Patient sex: M
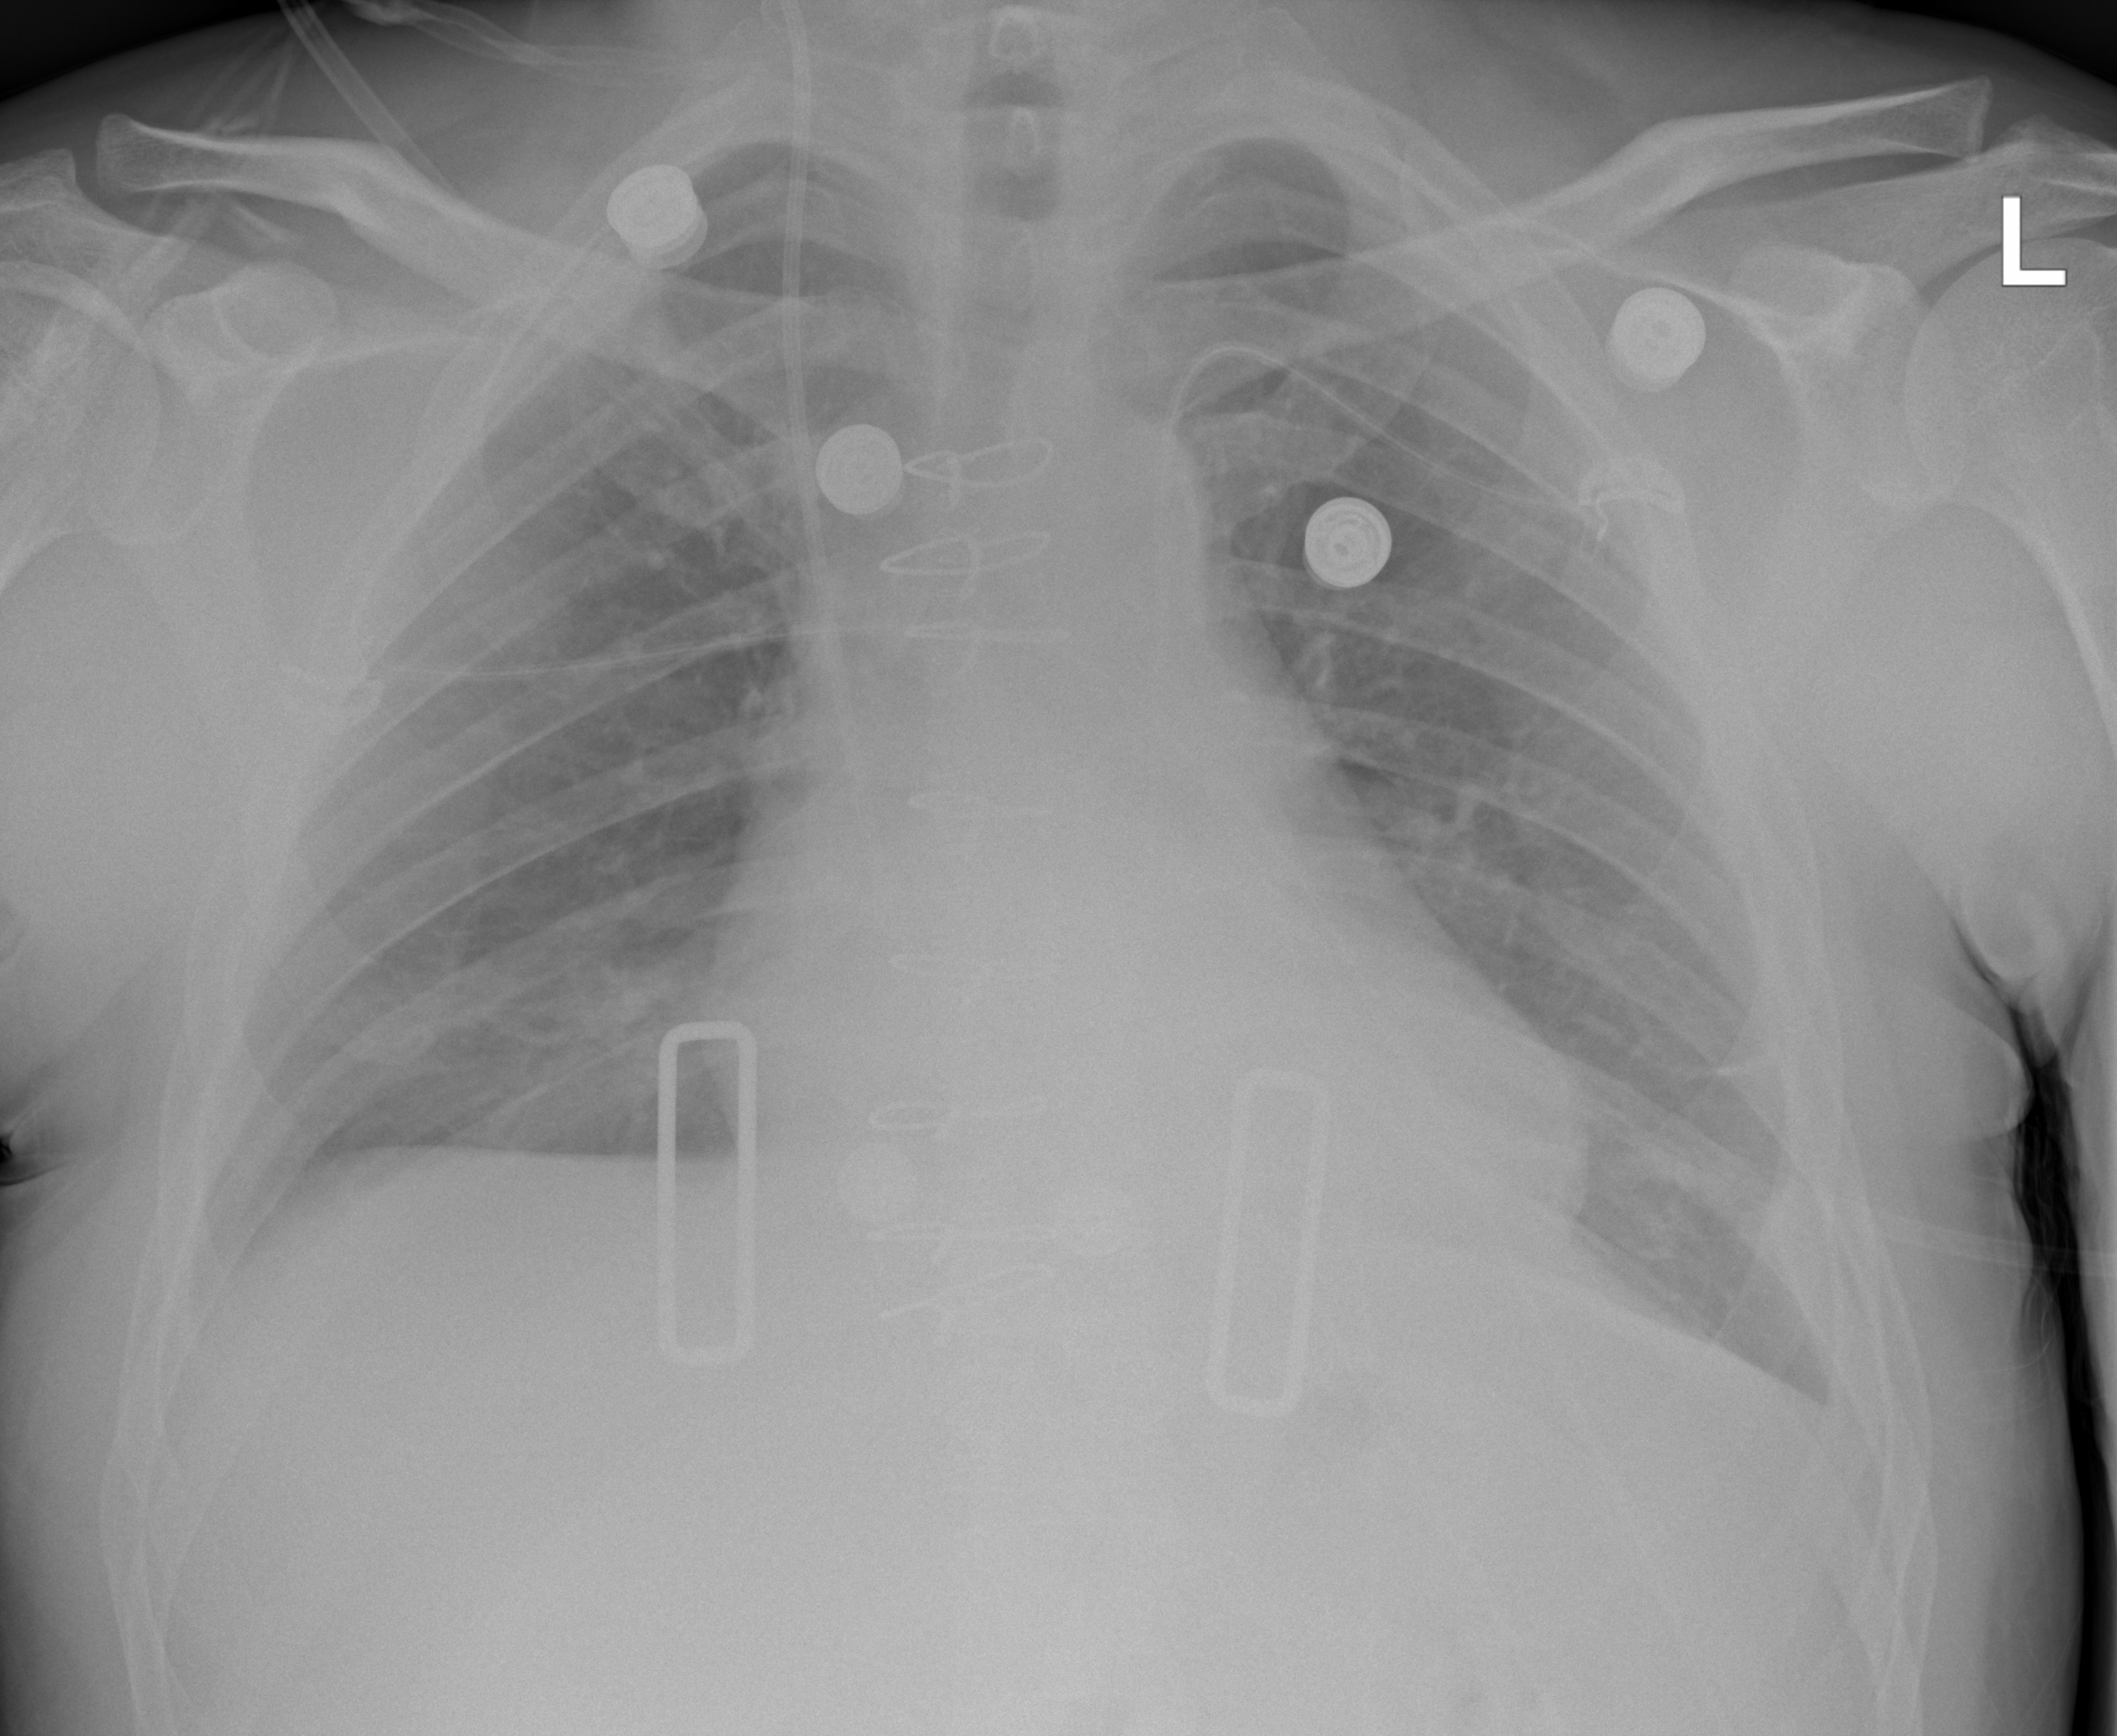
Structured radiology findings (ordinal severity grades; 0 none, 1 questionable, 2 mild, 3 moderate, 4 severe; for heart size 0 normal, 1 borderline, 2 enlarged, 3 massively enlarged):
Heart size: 1
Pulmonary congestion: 1
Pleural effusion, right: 2
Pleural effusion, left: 2
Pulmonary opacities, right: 0
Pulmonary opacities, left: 0
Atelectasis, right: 2
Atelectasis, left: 2